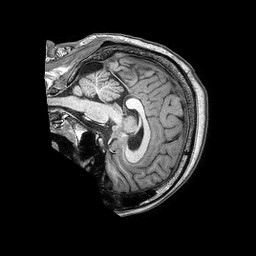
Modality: T1w
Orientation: sagittal
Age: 38
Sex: female
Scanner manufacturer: philips
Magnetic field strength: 3 T
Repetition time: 0.00687 s
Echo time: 0.003159 s